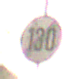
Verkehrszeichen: EndeGeschwindigkeit130
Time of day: SunriseSunset
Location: Outdoor (Nature)
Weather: PartlyCloudy
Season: NotSpecified
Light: Natural